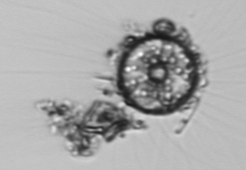
Label: Thalassiosira_TAG_external_detritus